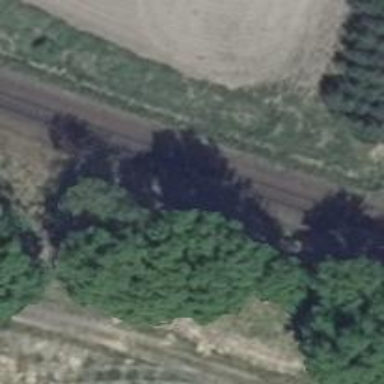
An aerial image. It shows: Railway signal.